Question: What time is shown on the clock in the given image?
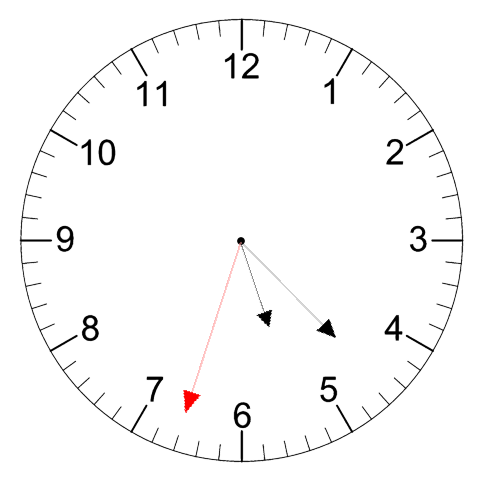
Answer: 05:22:33